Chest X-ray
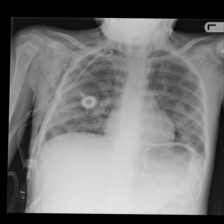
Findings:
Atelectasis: negative
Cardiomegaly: negative
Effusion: negative
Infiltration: negative
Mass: negative
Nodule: negative
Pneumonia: negative
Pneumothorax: positive
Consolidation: negative
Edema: negative
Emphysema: negative
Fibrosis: negative
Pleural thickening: negative
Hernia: negative